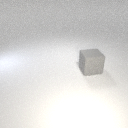
large gray rubber cube